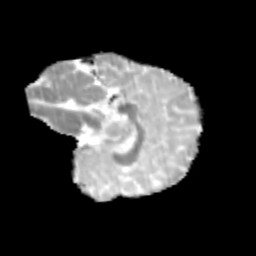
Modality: MD
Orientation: sagittal
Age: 13
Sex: female
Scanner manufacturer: siemens
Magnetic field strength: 3 T
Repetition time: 3.8 s
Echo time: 0.07 s